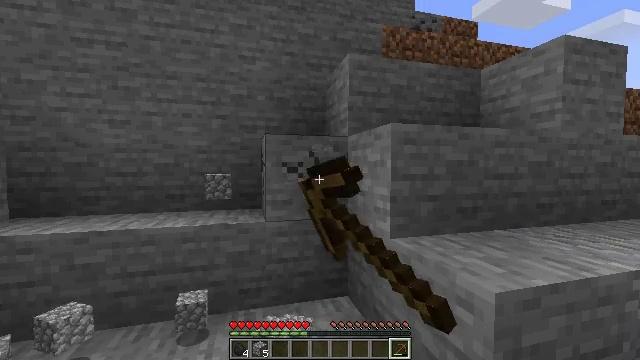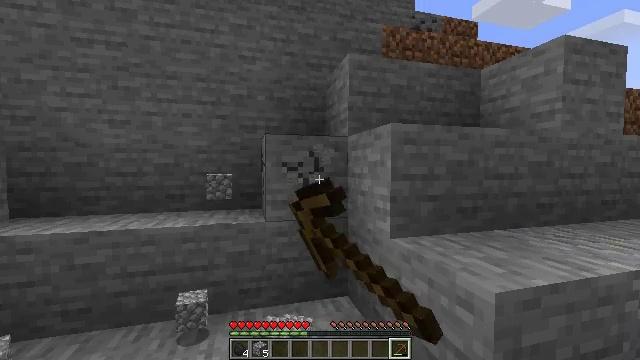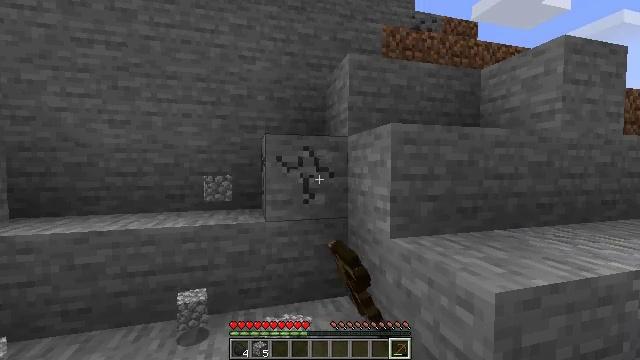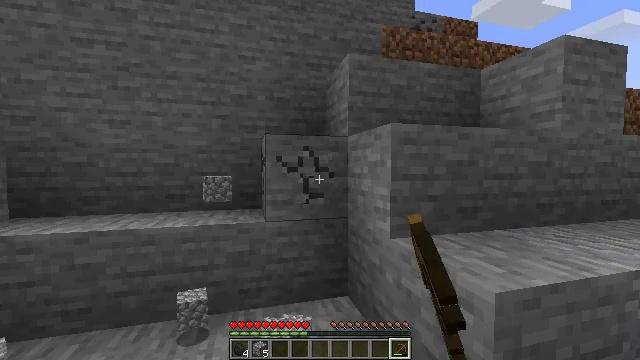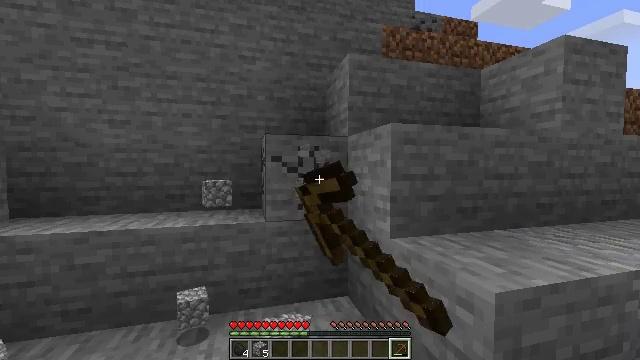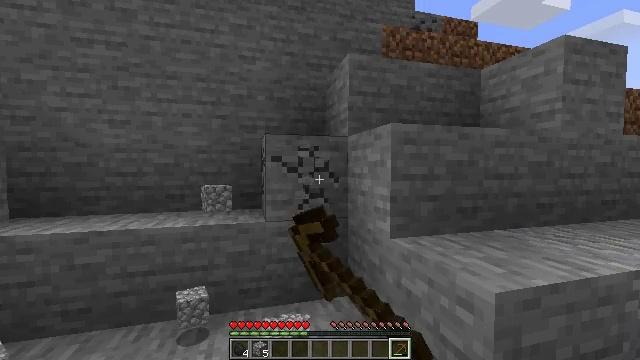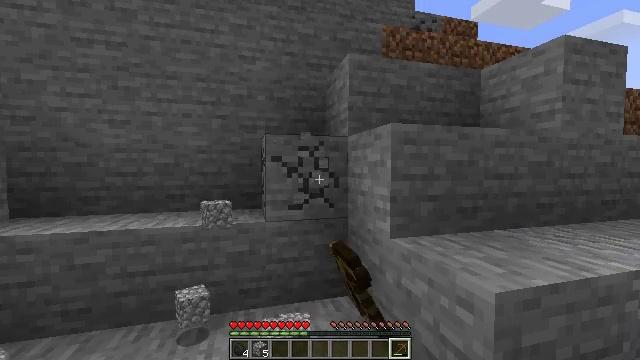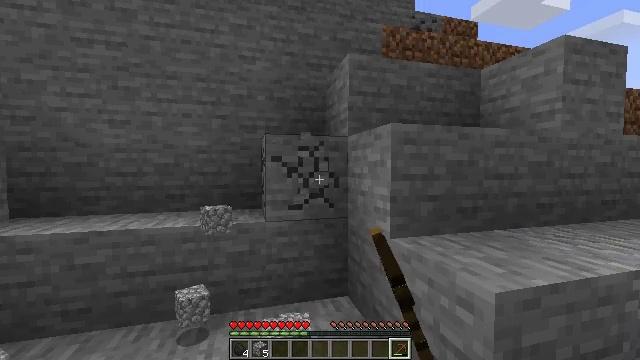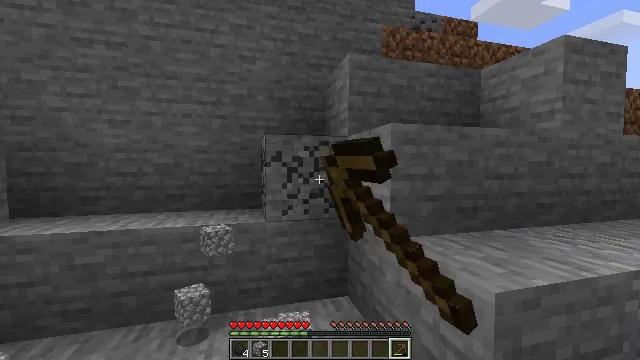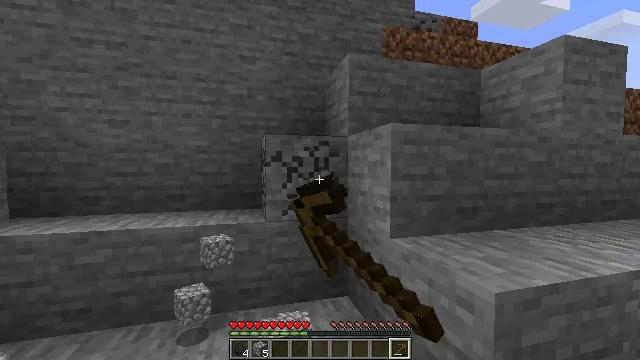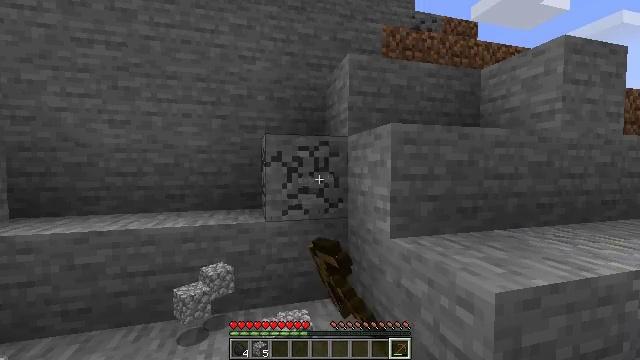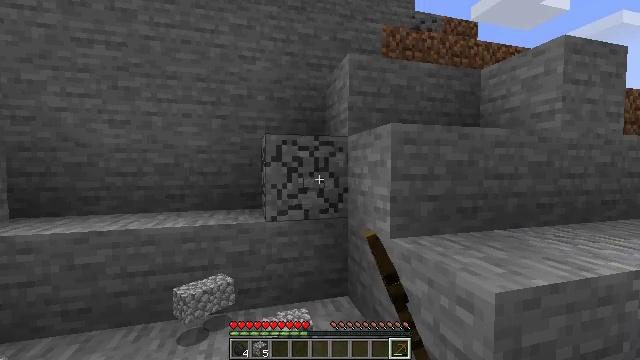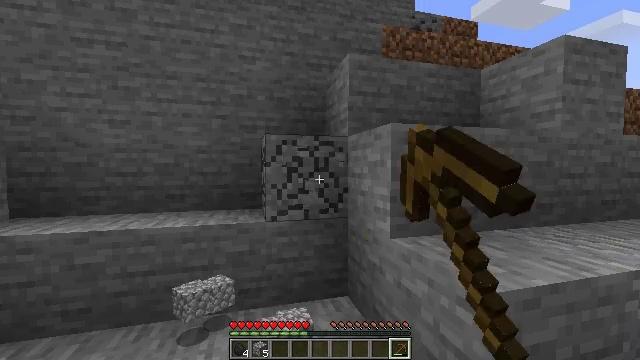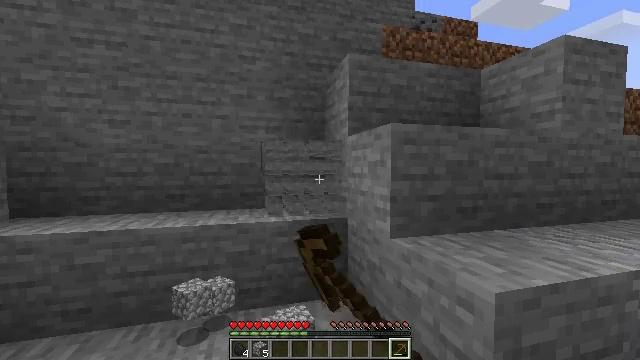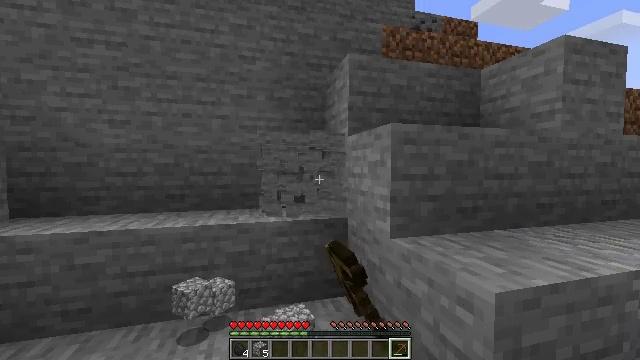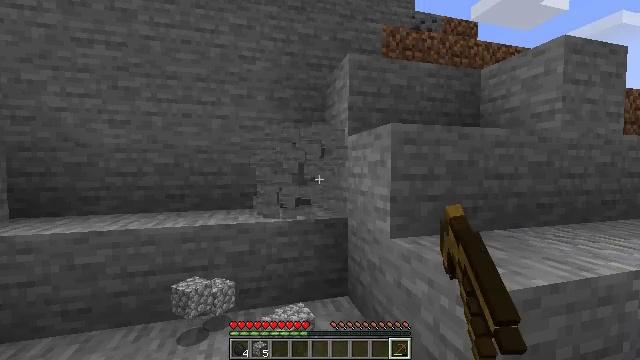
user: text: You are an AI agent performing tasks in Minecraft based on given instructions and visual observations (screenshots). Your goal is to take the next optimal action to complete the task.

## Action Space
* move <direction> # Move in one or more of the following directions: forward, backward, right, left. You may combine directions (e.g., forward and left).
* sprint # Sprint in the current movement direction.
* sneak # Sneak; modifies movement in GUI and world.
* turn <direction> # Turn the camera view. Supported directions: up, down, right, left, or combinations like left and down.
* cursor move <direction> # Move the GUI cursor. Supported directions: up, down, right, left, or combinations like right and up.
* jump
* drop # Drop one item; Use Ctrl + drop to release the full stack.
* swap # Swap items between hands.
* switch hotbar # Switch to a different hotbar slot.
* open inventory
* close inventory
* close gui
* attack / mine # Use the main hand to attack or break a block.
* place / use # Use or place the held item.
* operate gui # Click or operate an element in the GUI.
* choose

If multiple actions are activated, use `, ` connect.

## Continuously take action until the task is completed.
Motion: motion action
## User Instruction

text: Gather stone by using a pickaxe.
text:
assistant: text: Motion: attack / mine
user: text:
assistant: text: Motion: attack / mine
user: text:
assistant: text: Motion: attack / mine
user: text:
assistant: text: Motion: attack / mine
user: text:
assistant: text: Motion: attack / mine
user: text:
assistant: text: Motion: attack / mine
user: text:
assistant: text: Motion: attack / mine
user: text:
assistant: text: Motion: attack / mine
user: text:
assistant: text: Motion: attack / mine
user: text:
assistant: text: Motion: attack / mine
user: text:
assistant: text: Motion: attack / mine
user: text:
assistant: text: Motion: attack / mine
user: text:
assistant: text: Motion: attack / mine
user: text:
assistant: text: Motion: attack / mine
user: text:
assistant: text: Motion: attack / mine
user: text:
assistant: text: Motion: attack / mine
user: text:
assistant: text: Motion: attack / mine
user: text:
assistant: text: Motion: attack / mine
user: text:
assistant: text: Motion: turn down, attack / mine
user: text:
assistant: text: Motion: turn down, attack / mine
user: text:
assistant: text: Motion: turn down, attack / mine
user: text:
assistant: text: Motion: attack / mine
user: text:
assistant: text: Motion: attack / mine
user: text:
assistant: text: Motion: attack / mine
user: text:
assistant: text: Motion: attack / mine
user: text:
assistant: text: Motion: attack / mine
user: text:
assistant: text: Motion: attack / mine
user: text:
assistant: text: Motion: attack / mine
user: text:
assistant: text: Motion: attack / mine
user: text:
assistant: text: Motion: attack / mine